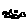
Label: moon